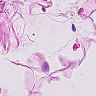
Metastatic tissue present: no